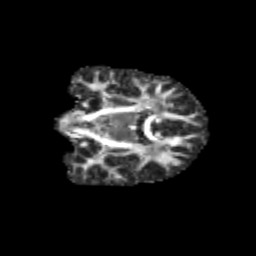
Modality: FA
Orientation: coronal
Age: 10
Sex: male
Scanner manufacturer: siemens
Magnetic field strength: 3 T
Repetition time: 3.8 s
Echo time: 0.07 s